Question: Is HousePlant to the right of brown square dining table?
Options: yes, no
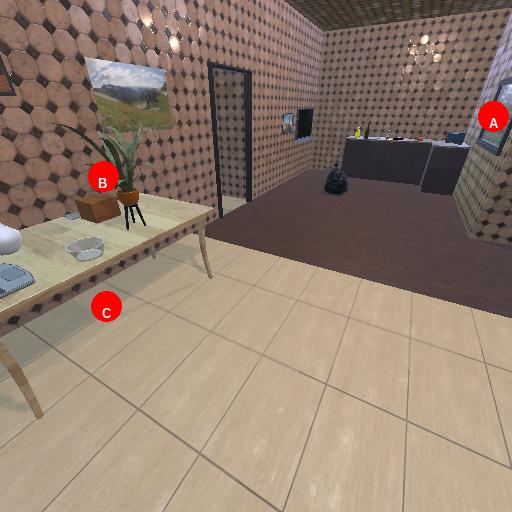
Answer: yes